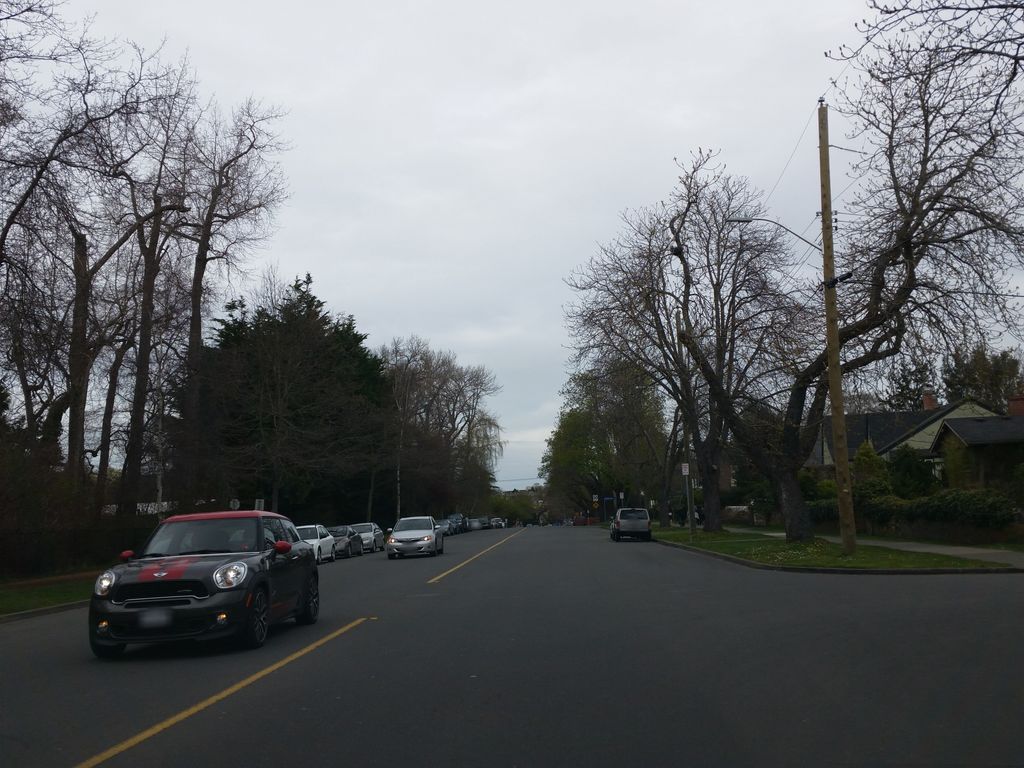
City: victoria